Question: I'm new to and I have a problem:
I have 2 different text files, the first one ('file1.txt') is something like this:
'''
Switch,Port,BPS
S1,1,<PHONE>.33
S1,3,<PHONE>.33
S2,2,<PHONE>.00
S2,3,<PHONE>.67
S3,1,<PHONE>.67
S3,3,<PHONE>.33
'''
and I plot "file1.txt" with an histogram:
'''
plot avg_file using 3:xticlabels(stringcolumn(1)."-".stringcolumn(2)) title columnheader
'''
this works fine.
Now I have 'file2.txt' which contains a single value:
'''
AVG_BPS
<PHONE>.81
'''
I would like to plot this value as a constant horizontal line over the previous graph (histogram).
This is my complete script:
'''
# Terminal definition (PNG image)
set term png
# Settings
set datafile separator ","
set output 'myplot.png'
set style data histogram
set style histogram cluster gap 1
set style fill solid border -1
set boxwidth 1
# Graph and Axis titles
set title "BPS"
set xlabel "Switch-Port"
set ylabel "bits-per-second"
# Plot
plot "file1.txt" using 3:xticlabels(stringcolumn(1)."-".stringcolumn(2)) title columnheader
'''
Here is 'myplot.png':
Thanks
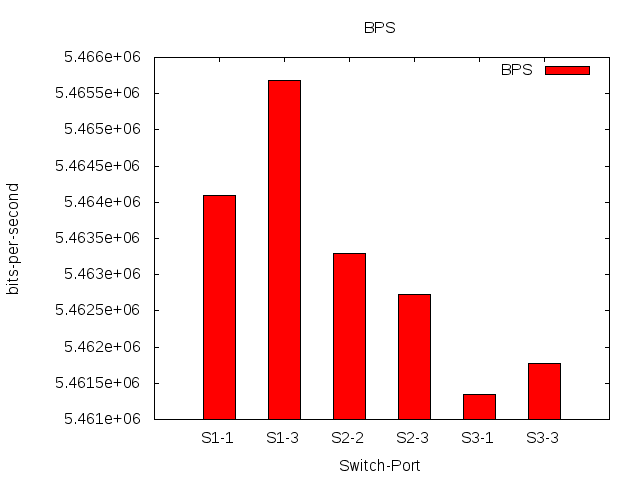
Answer: probably the best is to do a 'stats':
'''
stats 'file2.txt' u 1
hor_value=STATS_min
'''
and then add to your plot:
'''
plot "file1.txt" using 3:xticlabels(stringcolumn(1)."-".stringcolumn(2)) title columnheader, hor_value
'''
or alternatively put a line on top (before the last plot):
'''
set arrow nohead from graph 0, hor_value to graph 1, hor_value front
'''